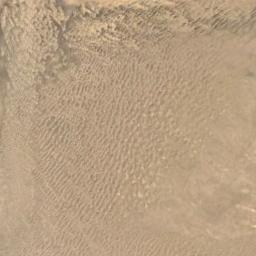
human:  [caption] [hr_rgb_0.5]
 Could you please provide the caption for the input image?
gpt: There is a little grain in this desert .

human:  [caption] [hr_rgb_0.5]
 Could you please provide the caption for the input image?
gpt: The desert has yellow sand and some sand ripples .

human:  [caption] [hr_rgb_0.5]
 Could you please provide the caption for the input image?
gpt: This is a yellow desert with wavy stripes .

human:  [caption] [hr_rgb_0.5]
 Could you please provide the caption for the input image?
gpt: The desert is full of yellow sand .

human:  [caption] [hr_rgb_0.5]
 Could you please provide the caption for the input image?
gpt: A yellow desert with many dunes .